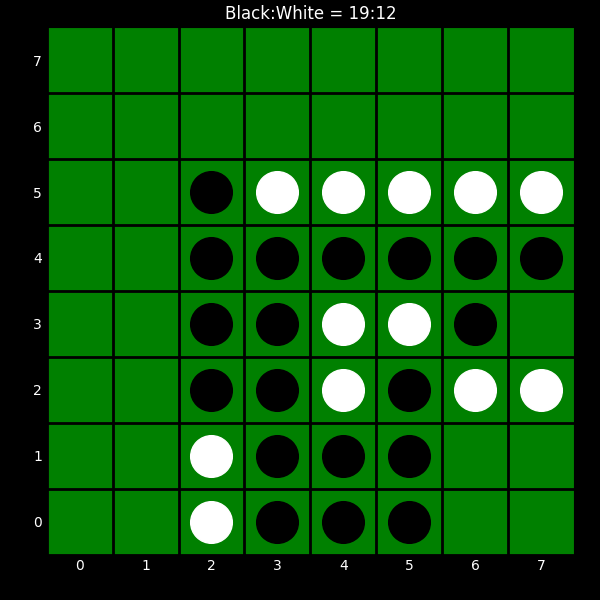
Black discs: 19
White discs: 12